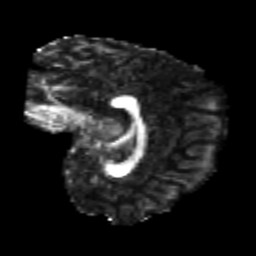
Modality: FA
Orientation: sagittal
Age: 20
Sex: female
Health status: healthy
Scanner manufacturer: philips
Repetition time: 7.384 s
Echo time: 0.08599 s